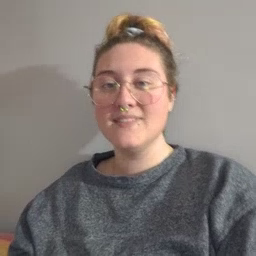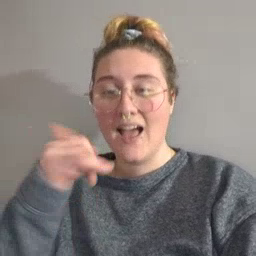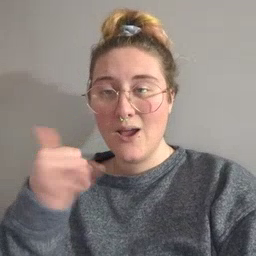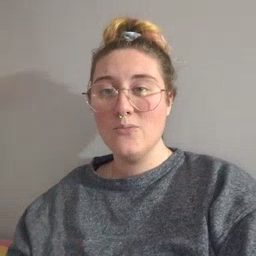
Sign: yellow